Field crop: maize
Growth stage: 2
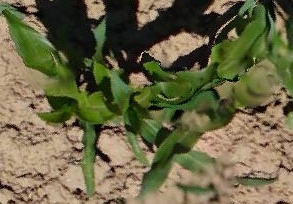
Species: maize